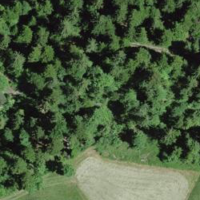
EUNIS habitat code: 43
Species observed at this site:
Caltha palustris